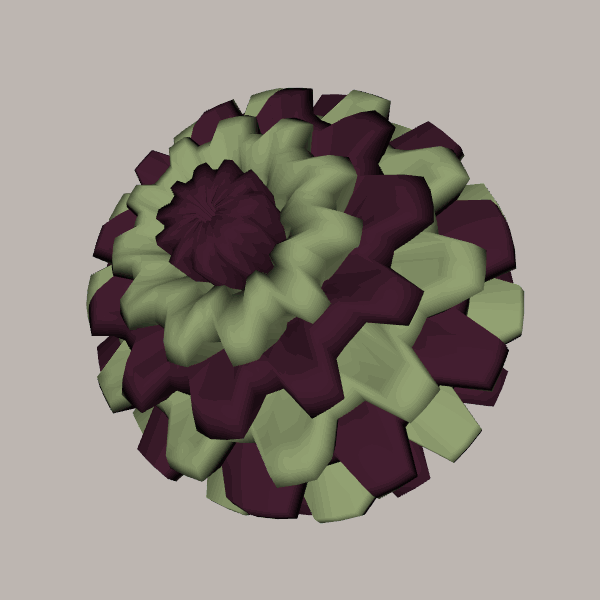
Background: light